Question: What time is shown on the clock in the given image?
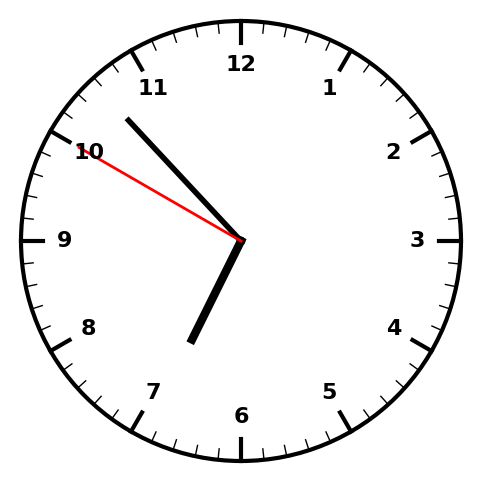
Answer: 06:52:50